Question: Here's the component I'm working on:

And here's the component's class:
'''
public class PromoPanel extends Canvas
{
private var corner:PromoCorner;
private var text:Text;
private var roundedMask:Sprite;
private var cornerUpdated:Boolean = false;
private var textUpdated:Boolean = false;
private var container:Canvas;
public function PromoPanel()
{
super();
// Defining corner's properties
corner.addEventListener(MouseEvent.Roll_Over, objectHandler);
corner.addEventListener(MouseEvent.Roll_Out, objectHandler);
// Defining text's properties
roundedMask = new Sprite;
roundedMask.mouseChildren = false;
roundedMask.mouseEnabled = false
container = new Canvas;
container.percentWidth = 100;
container.minHeight = 100;
container.maxHeight = 345;
container.setStyle('backgroundColor', 0xffffff);
container.addChild(corner);
container.addChild(text);
container.horizontalScrollPolicy = 'off';
this.addChild(container);
}
public function update():void{
var s:String = 'blabla';
text.addEventListener(FlexEvent.UPDATE_COMPLETE, updateHandler);
text.text = s;
corner.addEventListener(MyEvent.CORNER_UPDATED, updateHandler);
corner.build();
}
private function updateHandler(e:Event):void{
switch(e.type){
case MyEvent.CORNER_UPDATED:
cornerUpdated = true;
corner.removeEventListener(MyEvent.CORNER_UPDATED, updateHandler);
break;
case FlexEvent.UPDATE_COMPLETE:
textUpdated = true;
text.removeEventListener(FlexEvent.UPDATE_COMPLETE, updateHandler);
break;
}
if(cornerUpdated && textUpdated){
roundedMask.graphics.clear();
roundedMask.graphics.beginFill(0xFFFFFF);
roundedMask.graphics.drawRoundRect(0, 0, container.width, container.height, 20, 20);
roundedMask.graphics.endFill();
this.mask = roundedMask;
dispatchEvent(new MyEvent(MyEvent.PROMO_UPDATED));
}
var glow:DropShadowFilter = new DropShadowFilter(0,0,0x2E2E2E,0.6,10,10,0.5,1);
this.filters = [glow];
}
private function objectHandler(e:Event):void{
switch(e.type){
case MouseEvent.ROLL_OUT:
trace('out' + mouseX + '/' + mouseY);
break;
case MouseEvent.ROLL_OVER:
trace('on' + mouseX + '/' + mouseY);
break;
}
}
...
}
'''
For more detailed comprehension: corner is the black corner with the (i) and 'Promotion', text is some random text that can be displayed in the white remaining space, container contains corner and text, and finally this class contains container!
What do I need to do?
I need to retrieve the event mouseevent.rollover/rollout from corner .
And what's wrong?
1. When I put the mask on container (container.rawchildren.addchildren + container.mask = mask) and the dropshadowfilter on container (container.filters = [glow]), I cannot detect the mouse events.
2. When I put the mask on the promopanel (this.rawchildren.addchildren + this.mask = mask) and the dropshadowfilter on promopanel (this.filters = [glow]), I cannot detect the mouse events.
3. When I put the mask in a component and the filter in another, it does not work either.
4. If I remove the mask OR the filter, it works!! But I need them both...
So, does anyone has an idea on how to make this work? I've been trying to look for issues with filters, masks and mouseevents but haven't found anything that could enlighten this issue...
Anything would be helpful and feel free to ask questions if something's not clear enough.
Thx!
Regards,
BS_C3
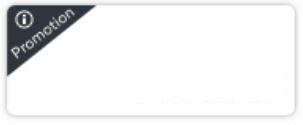
Answer: Well, I feel kinda akward answering my own question :)
A combination that I was sure I did (certainly not) works: if I put the mask on container and the filter on promopanel, it works....
After some thinking, it makes sense.
I noticed that putting both mask and filter in the same component, somehow, made it deaf to the mouseevents. But when only using one or another everything worked fine.
However, putting the mask on the promopanel and the filter in the container did not work. Also, in that way, the mask would hide the filter (which I need!).
Putting the mask on the container without the filter worked for me, and the listeners could receive the mouseevents. Then adding the filter to the promopanel did not keep container to listen to the corner's events...
Hope this may help somebody :)
Regards.
BS_C3